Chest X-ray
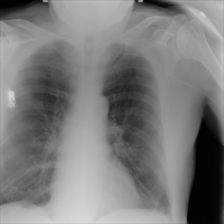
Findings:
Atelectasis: negative
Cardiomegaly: negative
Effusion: negative
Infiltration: negative
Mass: negative
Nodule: negative
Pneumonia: negative
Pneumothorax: negative
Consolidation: negative
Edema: negative
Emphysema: negative
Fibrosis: negative
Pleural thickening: negative
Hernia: negative